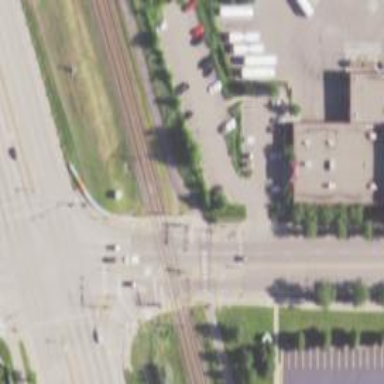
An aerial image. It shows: Railway crossing.